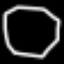
Label: octagon